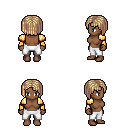
a pixel art fantasy rpg character, female body template, human, dark skin, gold arm armor, white pants, white blonde pageboy hairstyle, four views (front, back, left, right), 2x2 character sprite sheet, small pixel art, hard edges, no anti-aliasing